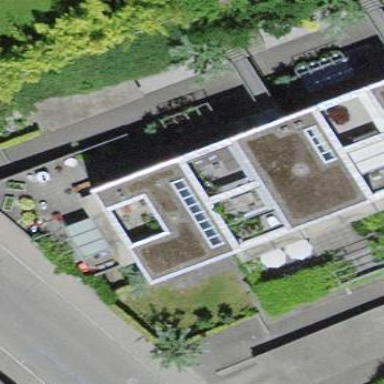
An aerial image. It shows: Flat-roofed apartment building.